Question: I want to make a P2P chat application.
So I have this sig / slot pieces together myself. What I need to achieve is that I want to enter text in the 'QLineEdit' (named it 'send_box') and display in the 'QTextedit' (named it 'main_text').

'''
self.send_box.returnPressed.connect(self.sendData)
'''
and here is the function definition
'''
def sendData(self):
self.main_text.setText ('Hello World')
'''
This works. But only send the '"Hello World"' to the 'QTextEdit' when I press Enter key.
What I need is to send the text from the 'send_box' ('QLineEdit').
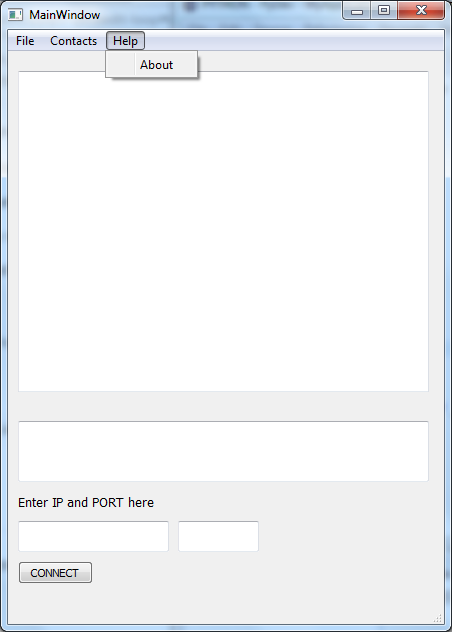
Answer: To get text from 'send_box' and
- replace text in 'main_text''''
self.main_text.setText( self.send_box.text() )
'''
- append to existing text in 'main_text''''
self.main_text.append( self.send_box.text() )
'''
And then you can clear text in 'send_box'
'''
self.send_box.clear()
'''
See doc for 'Qt5' (it's similar for 'PyQt5'): <URL>
Full example
'''
from PyQt5 import QtGui, QtWidgets
import sys
class MyWindow(QtWidgets.QWidget):
def __init__(self):
super().__init__()
self.vbox = QtWidgets.QVBoxLayout()
self.setLayout(self.vbox)
self.vbox.addWidget(QtWidgets.QLabel(text='Input:'))
self.linetext = QtWidgets.QLineEdit()
self.vbox.addWidget(self.linetext)
self.linetext.returnPressed.connect(self.on_press_enter)
self.vbox.addWidget(QtWidgets.QLabel(text='Output:'))
self.textedit = QtWidgets.QTextEdit()
self.vbox.addWidget(self.textedit)
self.show()
def on_press_enter(self):
# copy from LineText to TextEdit
#self.textedit.setText(self.linetext.text())
self.textedit.append(self.linetext.text())
# clear LineText
self.linetext.clear()
app = QtWidgets.QApplication(sys.argv)
window = MyWindow()
app.exec()
'''